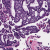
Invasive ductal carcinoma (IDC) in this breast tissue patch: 1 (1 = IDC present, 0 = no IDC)